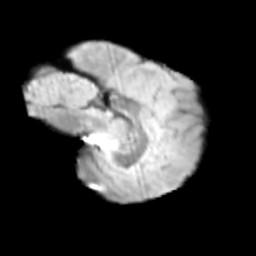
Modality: T2w
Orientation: sagittal
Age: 11
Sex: male
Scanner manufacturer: siemens
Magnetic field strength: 3 T
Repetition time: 3.8 s
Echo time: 0.07 s